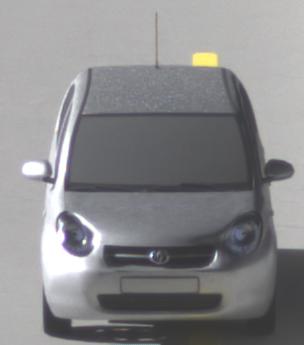
Make: Toyota
Model: Passo
Detailed model: Toyota Passo X Yururi
Model produced from: 2010
Model produced until: 2016
Doors: 5
Color: white
Road condition: dry road
Daytime: midday
Contrast: high contrast